Question: I have Table which contain the products.
'''
ProductCode ProductName Qty Price
0001 AAAA 10 100.00
'''
Like wise i have it.The 'Qty' is the 'EditText'. User need to enter the quantity.
In here, for example user say 10 then it should enter 10 into that particular EditText. How we can do this. This is my image:

Please help me how we can do this? Is there any idea?
I have looked this forums
<URL>
<URL>
<URL>
& want to know is it the performance issue? that means enter the text take some times?
Thanks in advance..
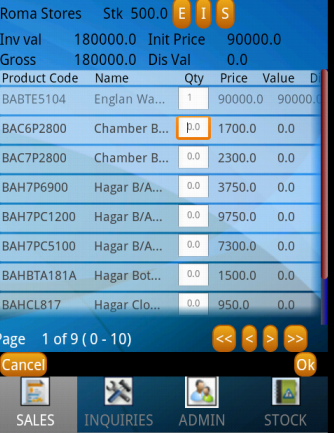
Answer: You don't need to do anything. The user can tap the open editText area, then click the microphone icon to start speech recognition.
If you want a specialized button or other way to put the input in, you'll need code like this:
<URL>